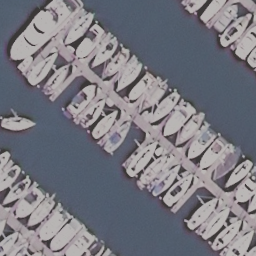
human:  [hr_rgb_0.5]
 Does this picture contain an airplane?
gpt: no

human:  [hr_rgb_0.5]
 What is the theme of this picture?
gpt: harbor

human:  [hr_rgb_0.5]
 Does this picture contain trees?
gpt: no

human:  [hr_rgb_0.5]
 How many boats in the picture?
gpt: forty-one

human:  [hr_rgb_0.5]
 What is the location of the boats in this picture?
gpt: lower left diagonal and upper right